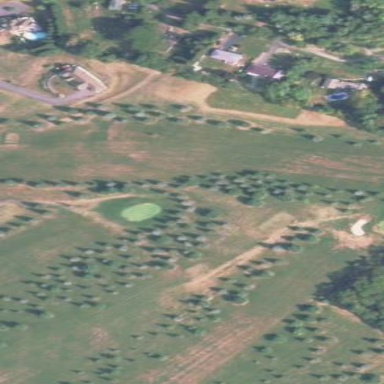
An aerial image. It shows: Grassy area designated as golf fairway.